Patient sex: M
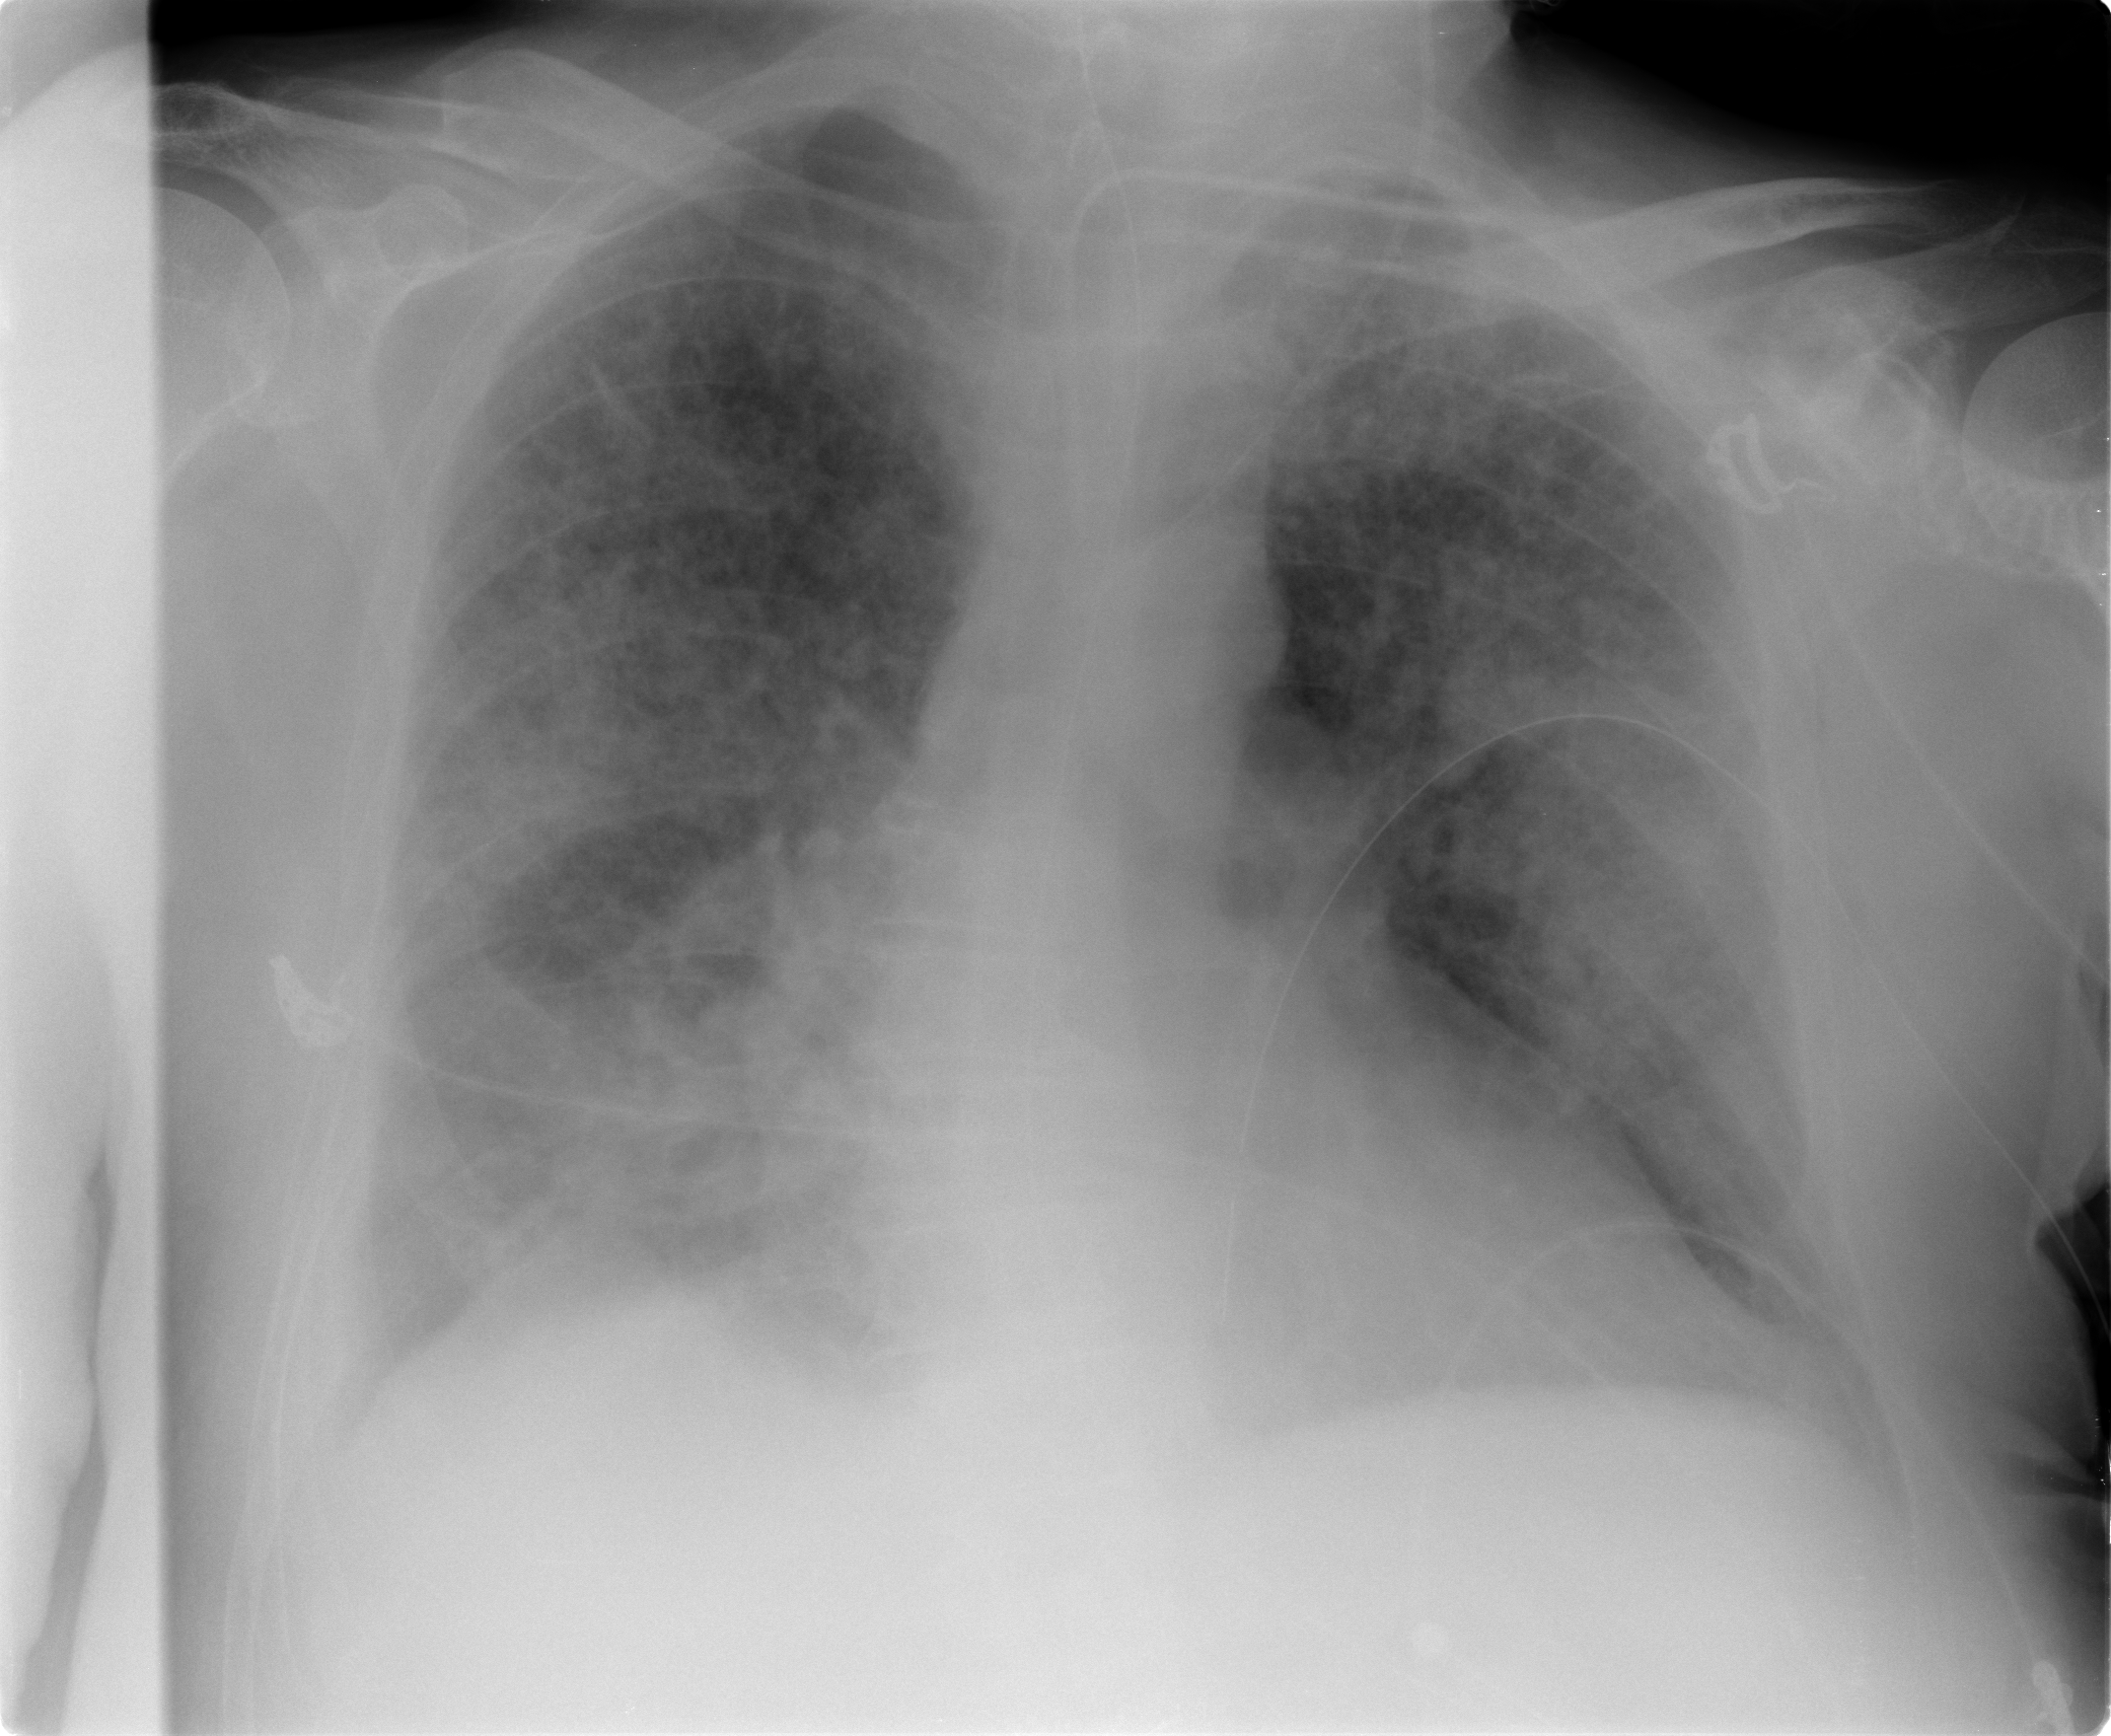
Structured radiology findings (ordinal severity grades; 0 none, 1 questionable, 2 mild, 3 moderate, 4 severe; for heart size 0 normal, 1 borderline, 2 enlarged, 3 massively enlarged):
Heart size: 0
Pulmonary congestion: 3
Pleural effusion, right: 2
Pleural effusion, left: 2
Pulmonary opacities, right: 3
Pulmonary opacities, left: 3
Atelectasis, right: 3
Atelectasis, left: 3